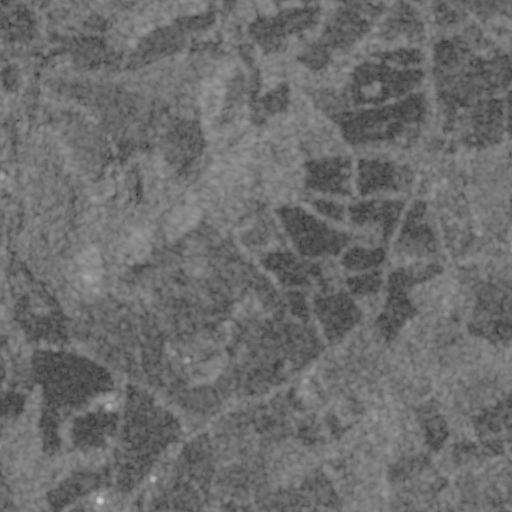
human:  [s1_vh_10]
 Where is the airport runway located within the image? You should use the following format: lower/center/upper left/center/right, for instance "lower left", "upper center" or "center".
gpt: The airport runway is located in the upper right of the image.
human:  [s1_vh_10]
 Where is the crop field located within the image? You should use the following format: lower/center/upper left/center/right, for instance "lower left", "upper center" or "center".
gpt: The crop field is located in the left of the image.
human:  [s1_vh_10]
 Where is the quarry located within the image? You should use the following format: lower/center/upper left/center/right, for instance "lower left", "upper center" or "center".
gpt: There is no quarry in the image.

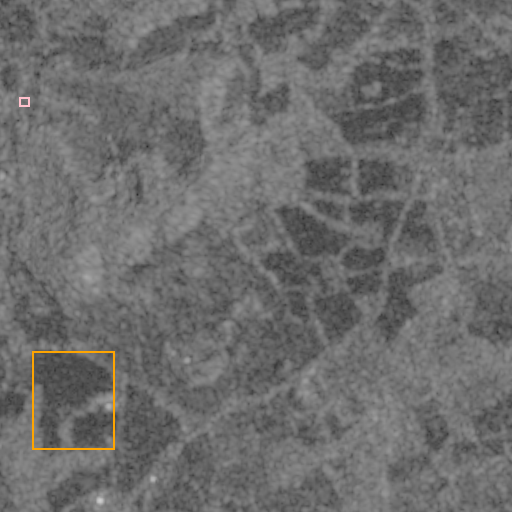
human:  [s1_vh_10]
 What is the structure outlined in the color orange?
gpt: The structure outlined in orange is a crop field.
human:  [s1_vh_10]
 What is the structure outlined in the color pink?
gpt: The structure outlined in pink is a park.
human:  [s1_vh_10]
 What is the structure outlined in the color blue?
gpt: There is no blue outline.